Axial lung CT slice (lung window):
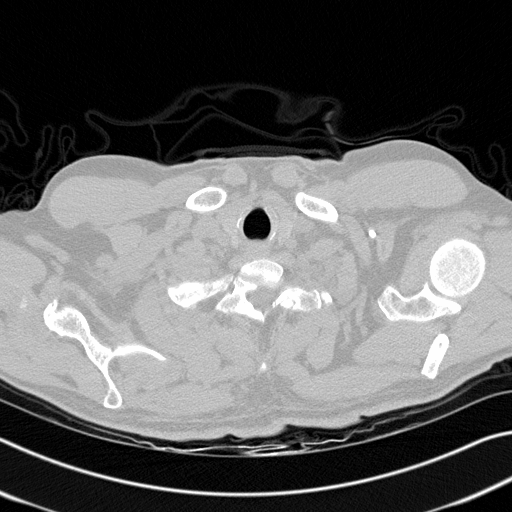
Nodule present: no